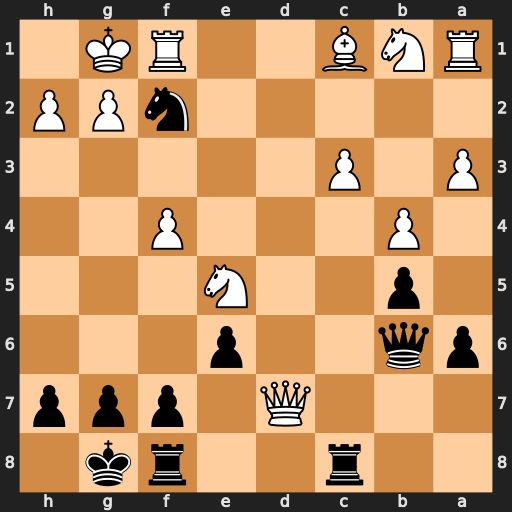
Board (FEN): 2r2rk1/3Q1ppp/pq2p3/1p2N3/1P3P2/P1P5/5nPP/RNB2RK1
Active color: b
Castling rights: -
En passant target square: -
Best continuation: Nh3+ Kh1 Qg1+ Rxg1 Nf2#